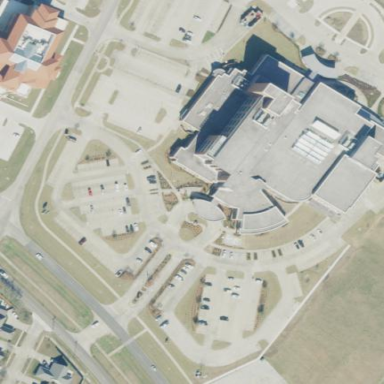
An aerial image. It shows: Hospital providing healthcare services.